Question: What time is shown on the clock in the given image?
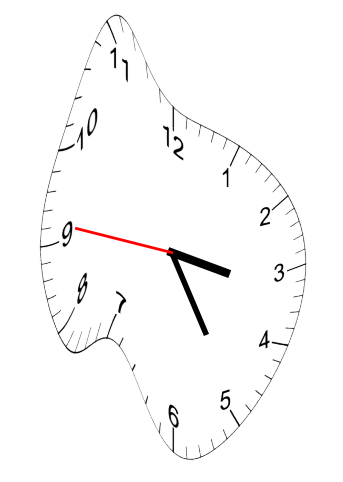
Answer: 03:24:46